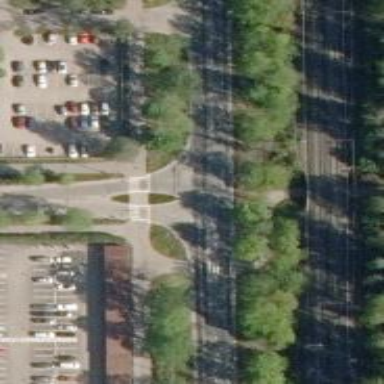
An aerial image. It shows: Uncontrolled crossing with central island on the road.